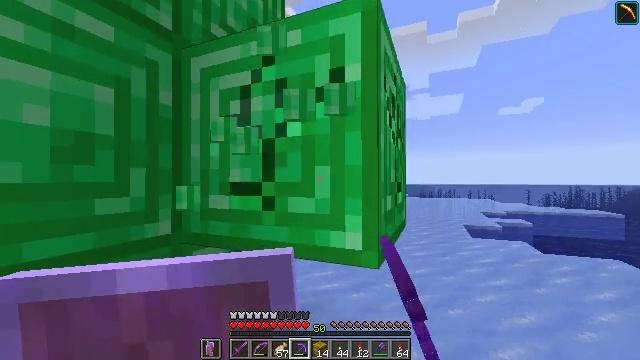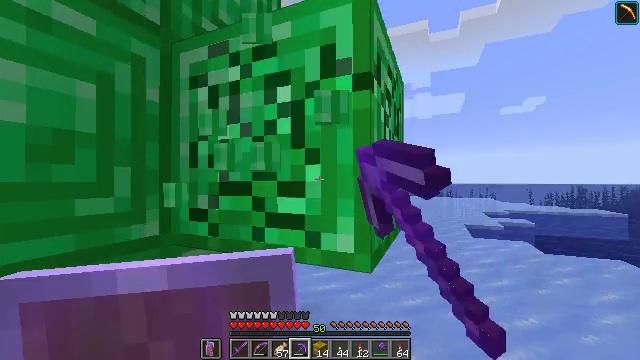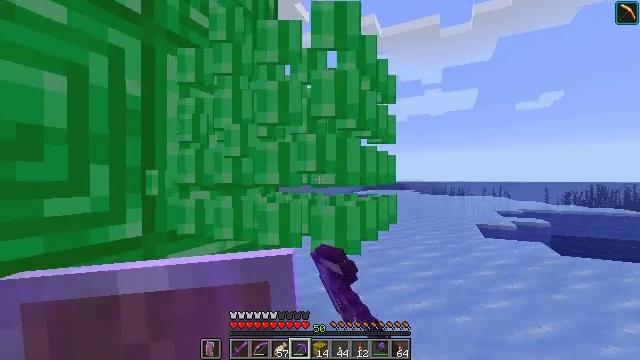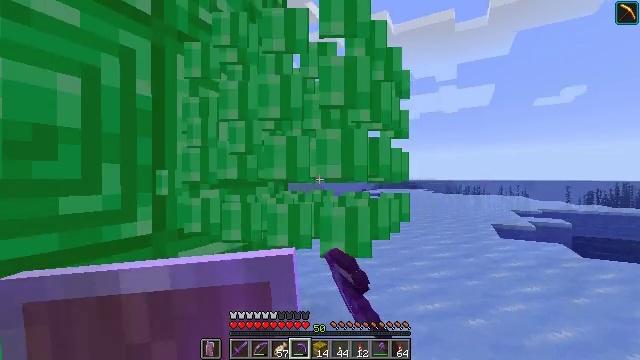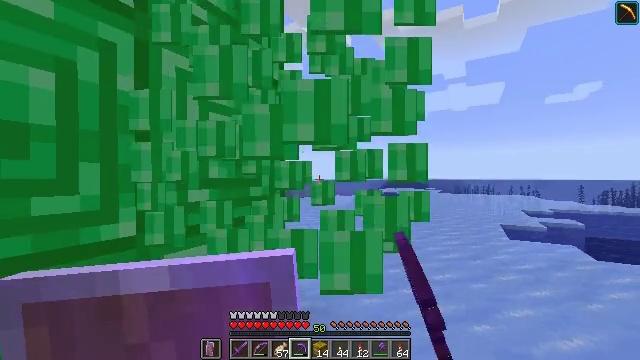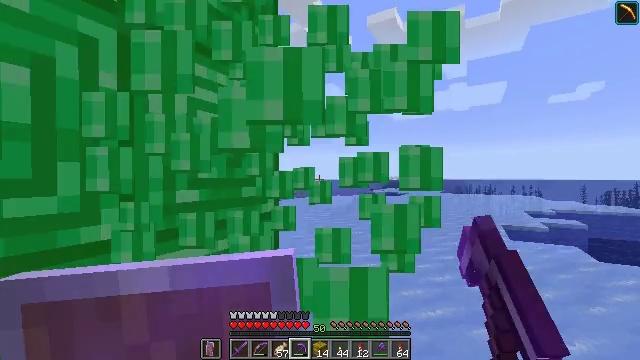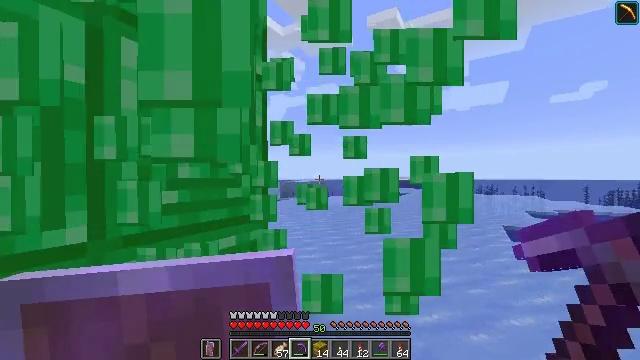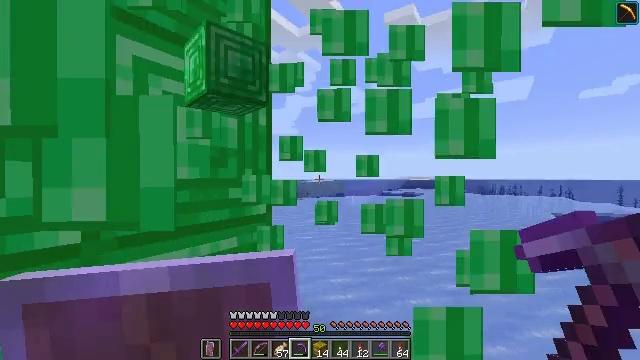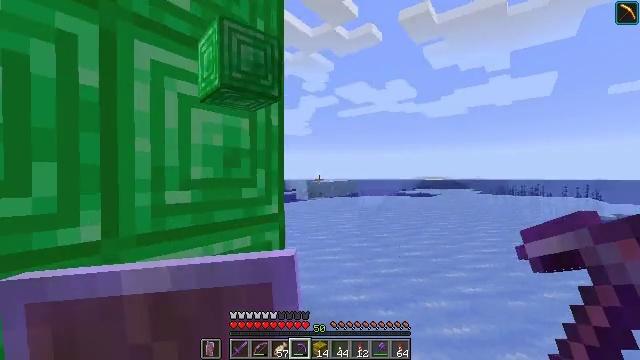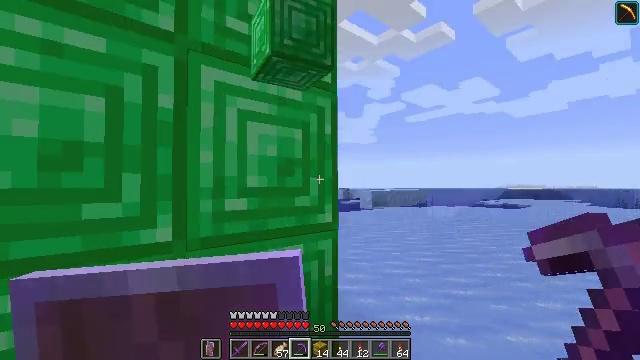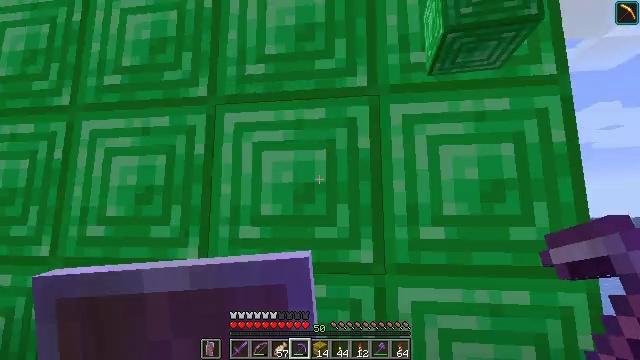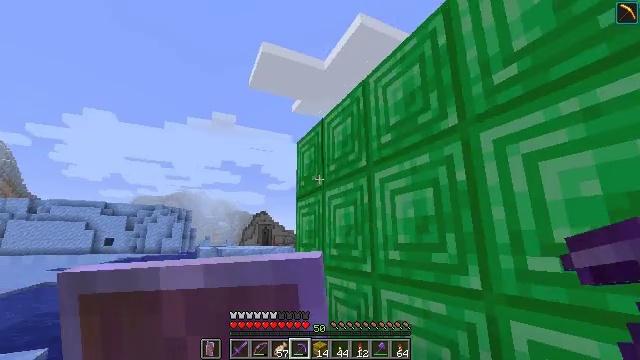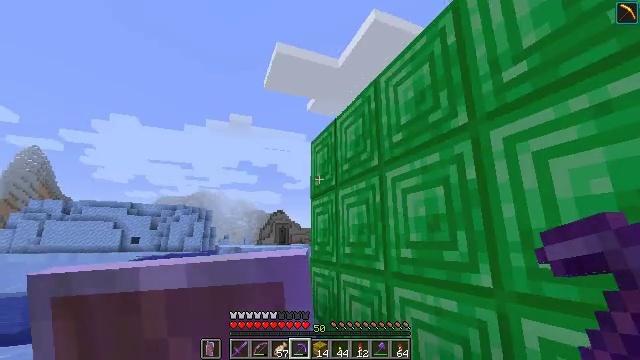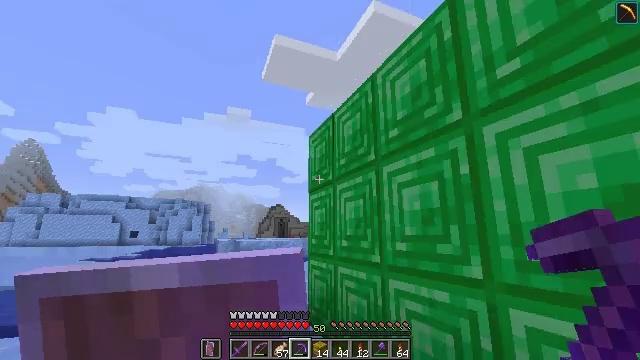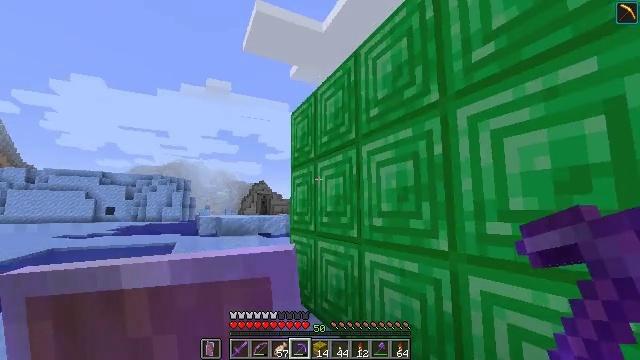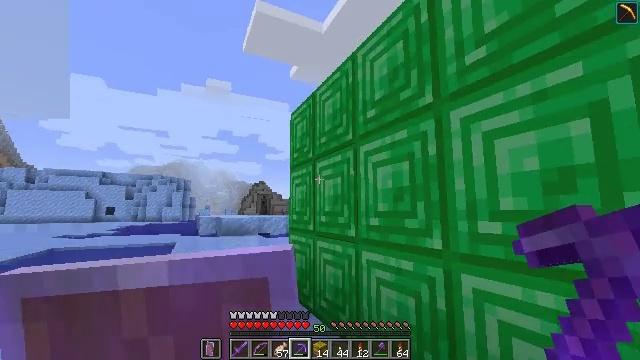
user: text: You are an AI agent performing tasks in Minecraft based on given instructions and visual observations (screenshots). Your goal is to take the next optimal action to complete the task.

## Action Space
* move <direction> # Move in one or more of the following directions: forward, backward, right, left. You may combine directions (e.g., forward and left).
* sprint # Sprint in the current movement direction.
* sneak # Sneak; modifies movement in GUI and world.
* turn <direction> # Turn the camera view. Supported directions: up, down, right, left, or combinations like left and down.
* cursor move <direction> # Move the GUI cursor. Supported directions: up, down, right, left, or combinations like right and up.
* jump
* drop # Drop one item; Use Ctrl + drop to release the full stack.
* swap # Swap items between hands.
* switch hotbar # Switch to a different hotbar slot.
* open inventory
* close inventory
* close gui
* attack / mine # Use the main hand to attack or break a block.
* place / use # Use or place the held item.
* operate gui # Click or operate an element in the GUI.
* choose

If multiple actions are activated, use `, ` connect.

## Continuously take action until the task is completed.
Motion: motion action
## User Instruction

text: Use a pickaxe to mine the emerald block.
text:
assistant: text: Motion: move forward and move right, sneak, attack / mine
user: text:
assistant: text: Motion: move forward and move right, sneak, turn left, attack / mine
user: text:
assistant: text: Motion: move forward and move right, sneak, turn left, attack / mine
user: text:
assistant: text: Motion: move forward and move right, sneak, turn left, attack / mine
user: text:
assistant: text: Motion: move forward and move right, sneak, attack / mine
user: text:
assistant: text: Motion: move forward and move right, sneak, attack / mine
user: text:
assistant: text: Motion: move forward and move right, sneak, turn left, attack / mine
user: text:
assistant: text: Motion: move forward and move right, sneak, turn left
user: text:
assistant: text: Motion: move forward and move right, sneak, turn left and up
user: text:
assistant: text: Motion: move forward and move right, sneak, turn left and up
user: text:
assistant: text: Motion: move forward and move right, sneak, turn left and up
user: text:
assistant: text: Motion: sneak, turn left
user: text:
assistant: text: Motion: sneak, turn down
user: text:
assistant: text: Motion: sneak, turn right and down
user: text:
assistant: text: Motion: sneak
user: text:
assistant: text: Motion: sneak
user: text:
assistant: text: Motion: sneak
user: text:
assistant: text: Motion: sneak
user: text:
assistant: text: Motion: sneak
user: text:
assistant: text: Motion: sneak
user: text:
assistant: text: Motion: sneak, turn right and down
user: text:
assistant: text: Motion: sneak, turn right and up
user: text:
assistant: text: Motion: sneak, turn right and up
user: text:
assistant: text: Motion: sneak, turn right
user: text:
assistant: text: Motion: sneak, turn right
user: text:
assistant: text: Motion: sneak, turn right
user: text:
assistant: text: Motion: sneak, turn right
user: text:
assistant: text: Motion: move forward, sneak, attack / mine
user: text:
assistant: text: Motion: move forward, sneak, attack / mine
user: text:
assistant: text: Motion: move forward, sneak, attack / mine